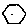
Label: hexagon